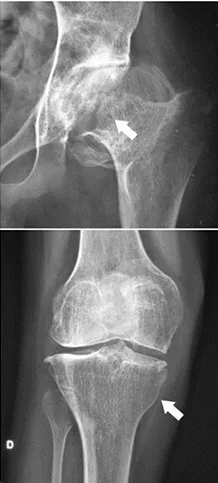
Osteopenia.
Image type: radiology (x_ray)